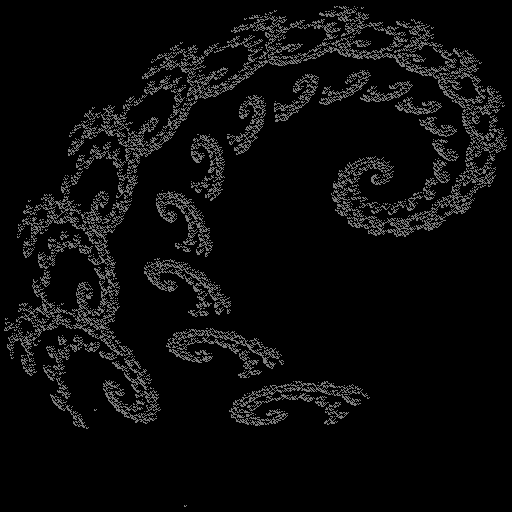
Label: spiral